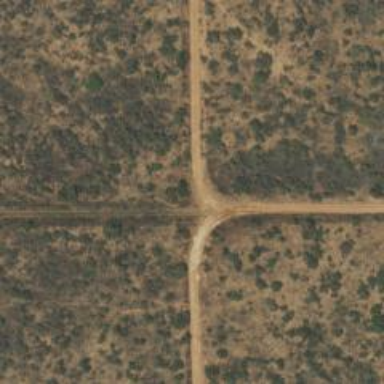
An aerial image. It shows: Service road.